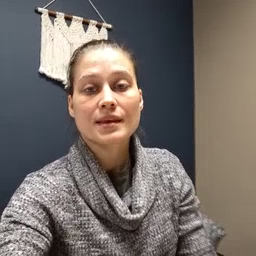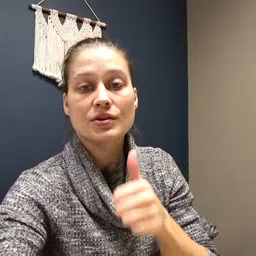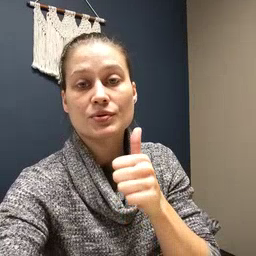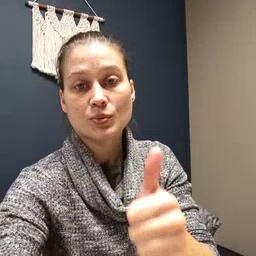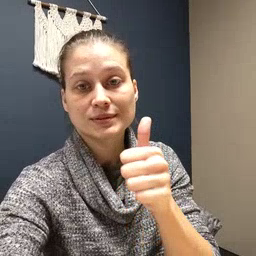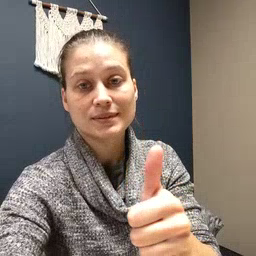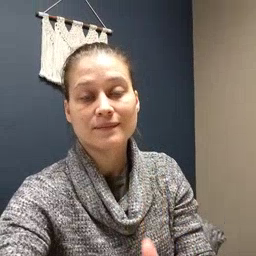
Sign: yourself